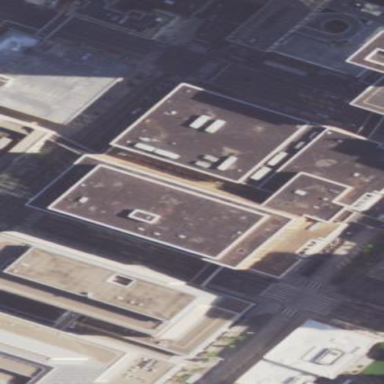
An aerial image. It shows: Department store building.